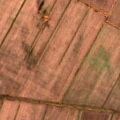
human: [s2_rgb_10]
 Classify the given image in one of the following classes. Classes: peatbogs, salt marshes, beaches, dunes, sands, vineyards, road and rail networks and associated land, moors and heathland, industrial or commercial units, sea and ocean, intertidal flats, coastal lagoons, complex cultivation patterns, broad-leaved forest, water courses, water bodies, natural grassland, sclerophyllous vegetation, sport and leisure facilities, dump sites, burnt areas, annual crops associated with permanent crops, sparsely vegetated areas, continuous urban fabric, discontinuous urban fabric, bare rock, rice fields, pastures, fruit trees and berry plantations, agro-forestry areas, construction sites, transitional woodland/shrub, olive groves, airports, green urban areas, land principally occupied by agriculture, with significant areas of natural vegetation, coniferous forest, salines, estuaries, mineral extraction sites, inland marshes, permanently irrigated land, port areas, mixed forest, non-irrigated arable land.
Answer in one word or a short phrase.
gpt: non-irrigated arable land